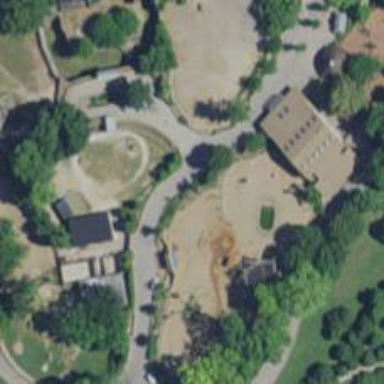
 which is popular attraction for tourists."